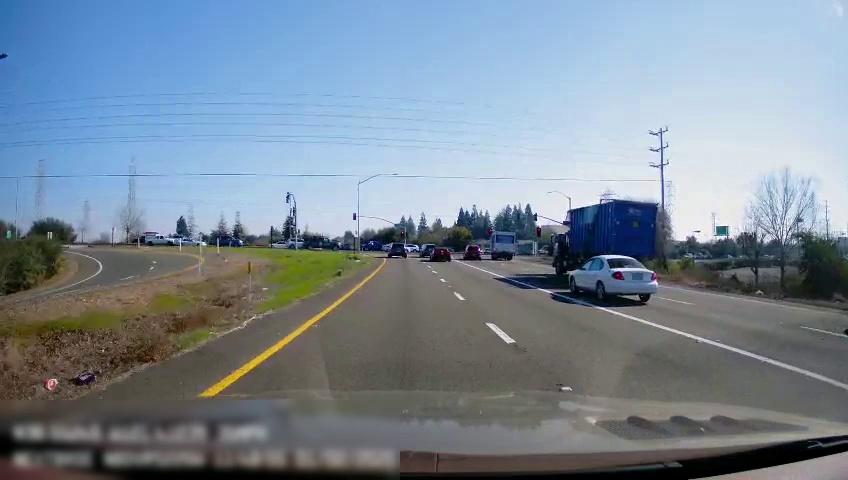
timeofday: Day
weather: Sunny
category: Drivable Space
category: Drivable Space
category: Vehicles | Car
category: Vehicles | SUV
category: Vehicles | Truck
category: Vehicles | Truck
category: Vehicles | Car
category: Vehicles | SUV
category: Vehicles | SUV
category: Vehicles | Truck
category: Vehicles | Car
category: Vehicles | Truck
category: Vehicles | SUV
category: Vehicles | SUV
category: Vehicles | Truck
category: Vehicles | Truck
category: Vehicles | Car
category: Vehicles | Truck
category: Lanes | Current Lane
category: Lanes | Alternate Lane
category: Lanes | Current Lane
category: Lanes | Alternate Lane
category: Lanes | Alternate Lane
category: Lanes | Opposite Lane
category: Lanes | Opposite Lane
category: Traffic | Lights
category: Traffic | Lights